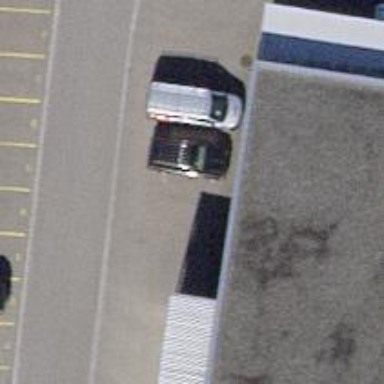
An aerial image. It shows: Charging station.